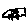
Label: car